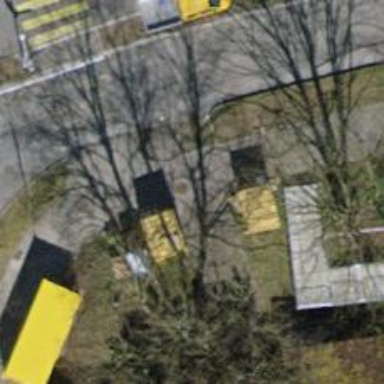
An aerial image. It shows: Asphalt sidewalk.